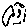
Label: star